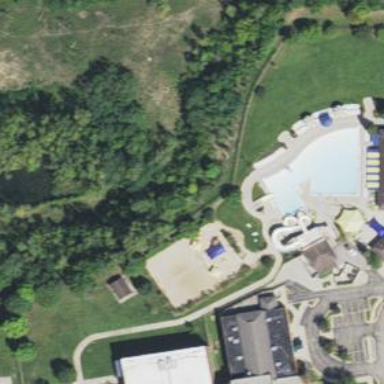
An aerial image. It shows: Sports center specializing in swimming activities located on leisure land.